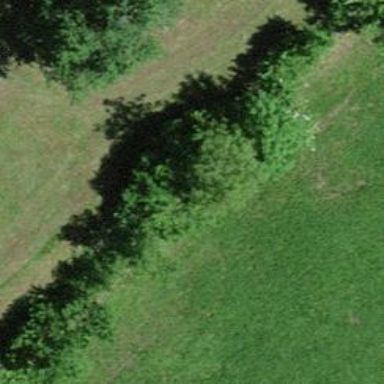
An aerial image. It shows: Hedge barrier.